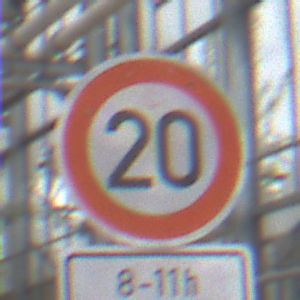
Verkehrszeichen: Geschwindigkeit20
Zusatzzeichen unten: ZeitangabenOhneBeschraenkungAufWochentage2
Umgebung: Roofed, Special
Tageszeit: Midday
Wetter: Overcast
Licht: Natural
Jahreszeit: NotSpecified
Kontrast: LowContrast